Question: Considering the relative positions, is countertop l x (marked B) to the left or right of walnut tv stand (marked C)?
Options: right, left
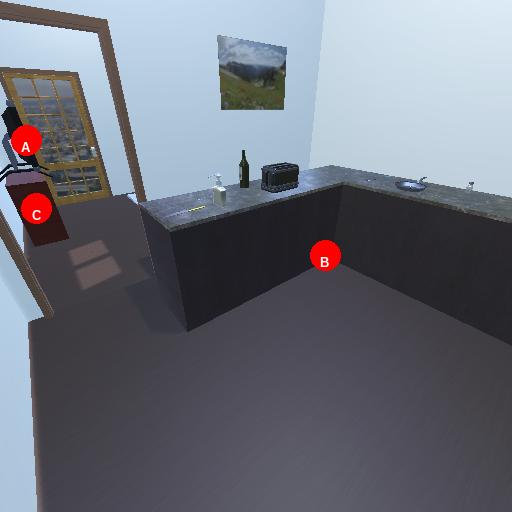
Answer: right